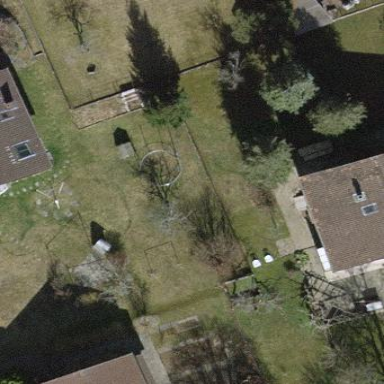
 designed for leisure activities on land."